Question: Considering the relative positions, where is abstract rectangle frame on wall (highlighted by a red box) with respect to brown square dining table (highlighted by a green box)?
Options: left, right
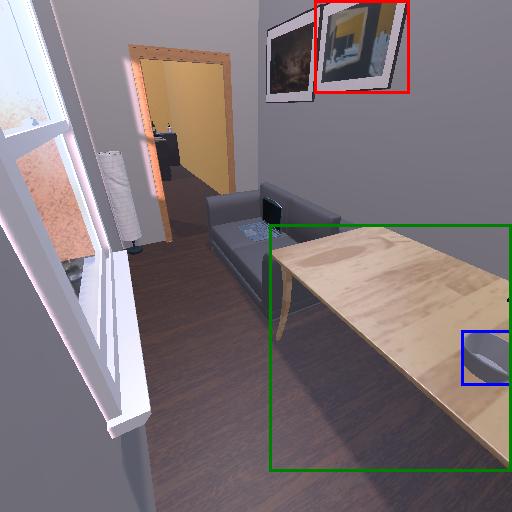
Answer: left